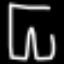
Label: pants